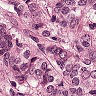
Metastatic tissue present: yes